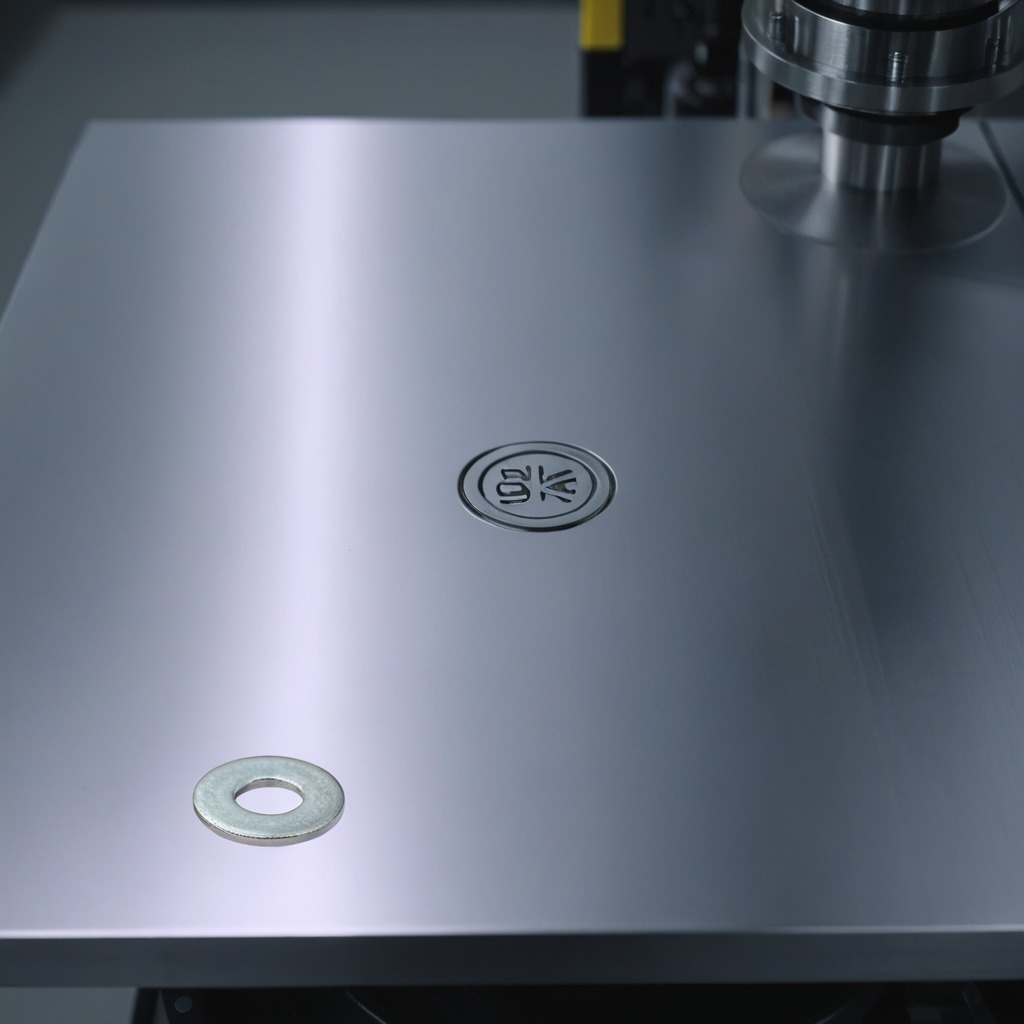
A flat metal washer is lying on the metal table in a machine shop under fluorescent lights.